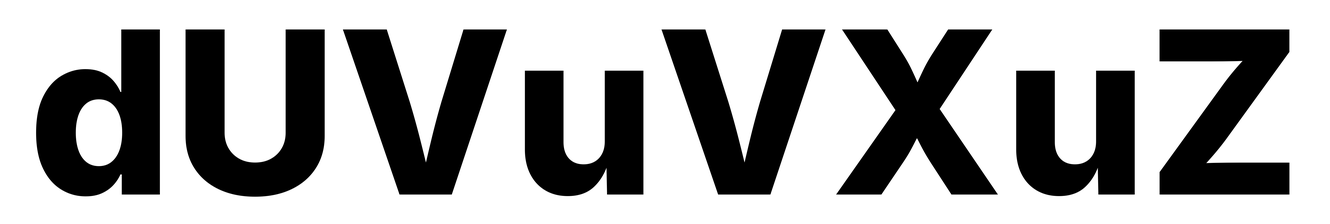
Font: Inter_ExtraBold